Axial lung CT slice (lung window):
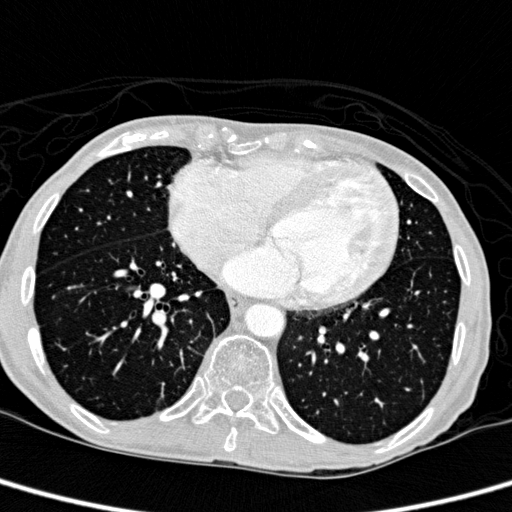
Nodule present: no